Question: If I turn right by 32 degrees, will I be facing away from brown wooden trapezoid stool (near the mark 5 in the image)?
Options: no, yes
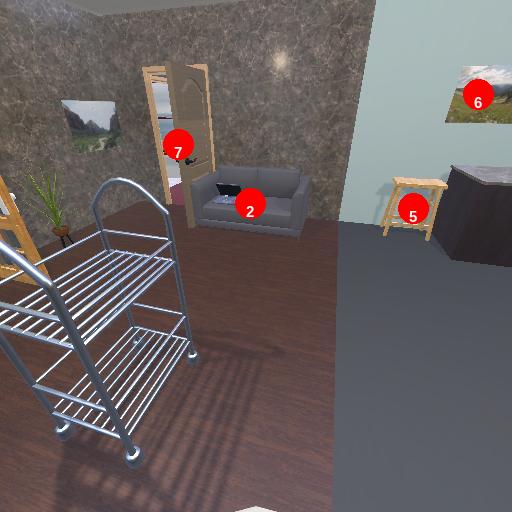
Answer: no